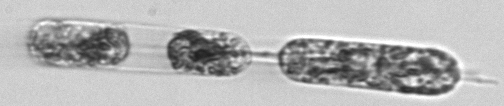
Label: Hemiaulus